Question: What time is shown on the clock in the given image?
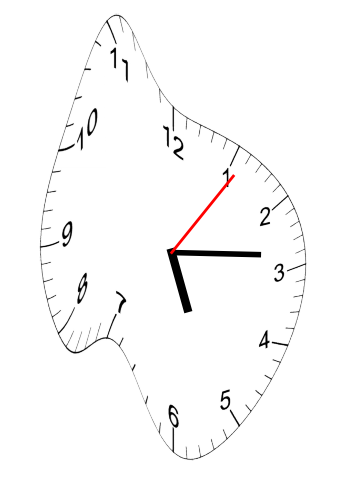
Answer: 05:14:06